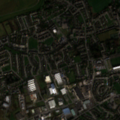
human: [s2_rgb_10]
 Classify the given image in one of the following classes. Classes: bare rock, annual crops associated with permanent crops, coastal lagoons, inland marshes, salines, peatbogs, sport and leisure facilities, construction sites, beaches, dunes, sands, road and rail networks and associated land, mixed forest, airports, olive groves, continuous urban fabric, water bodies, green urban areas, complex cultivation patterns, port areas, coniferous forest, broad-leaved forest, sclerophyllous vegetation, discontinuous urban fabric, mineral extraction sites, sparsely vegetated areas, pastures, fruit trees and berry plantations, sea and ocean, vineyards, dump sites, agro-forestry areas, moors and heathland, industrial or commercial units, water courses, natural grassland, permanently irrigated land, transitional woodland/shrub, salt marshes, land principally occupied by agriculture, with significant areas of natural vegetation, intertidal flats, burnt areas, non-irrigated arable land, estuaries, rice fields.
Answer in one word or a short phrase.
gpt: discontinuous urban fabric, industrial or commercial units, sport and leisure facilities, pastures